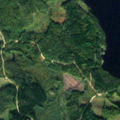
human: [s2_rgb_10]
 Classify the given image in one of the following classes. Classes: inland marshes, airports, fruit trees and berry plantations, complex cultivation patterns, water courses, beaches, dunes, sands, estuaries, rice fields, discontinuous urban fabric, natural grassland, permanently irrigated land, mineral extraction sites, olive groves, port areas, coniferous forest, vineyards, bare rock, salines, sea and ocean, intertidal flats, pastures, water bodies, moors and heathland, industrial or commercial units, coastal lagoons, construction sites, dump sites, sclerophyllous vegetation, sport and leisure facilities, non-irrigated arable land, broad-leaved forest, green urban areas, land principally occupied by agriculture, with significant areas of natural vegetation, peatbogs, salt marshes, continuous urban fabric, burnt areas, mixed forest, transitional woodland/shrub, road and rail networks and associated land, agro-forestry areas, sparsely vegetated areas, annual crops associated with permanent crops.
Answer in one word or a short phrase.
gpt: coniferous forest, mixed forest, transitional woodland/shrub, water bodies